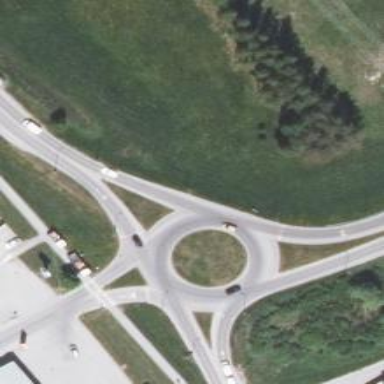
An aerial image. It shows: Secondary road leading to roundabout.